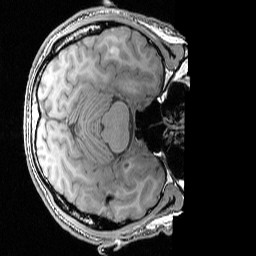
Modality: T1w
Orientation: axial
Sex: male
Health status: ill
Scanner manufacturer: siemens
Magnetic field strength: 3 T
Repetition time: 1.57 s
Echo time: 0.00342 s